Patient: sex M, age 60
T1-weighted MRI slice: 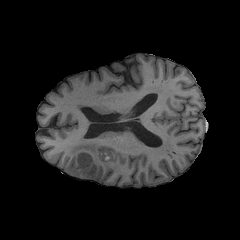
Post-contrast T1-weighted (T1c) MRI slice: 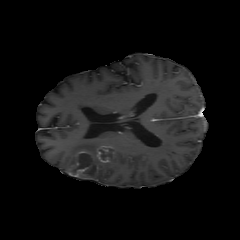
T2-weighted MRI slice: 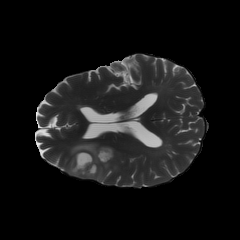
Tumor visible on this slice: yes
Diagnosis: Glioblastoma, IDH-wildtype
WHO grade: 4